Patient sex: F
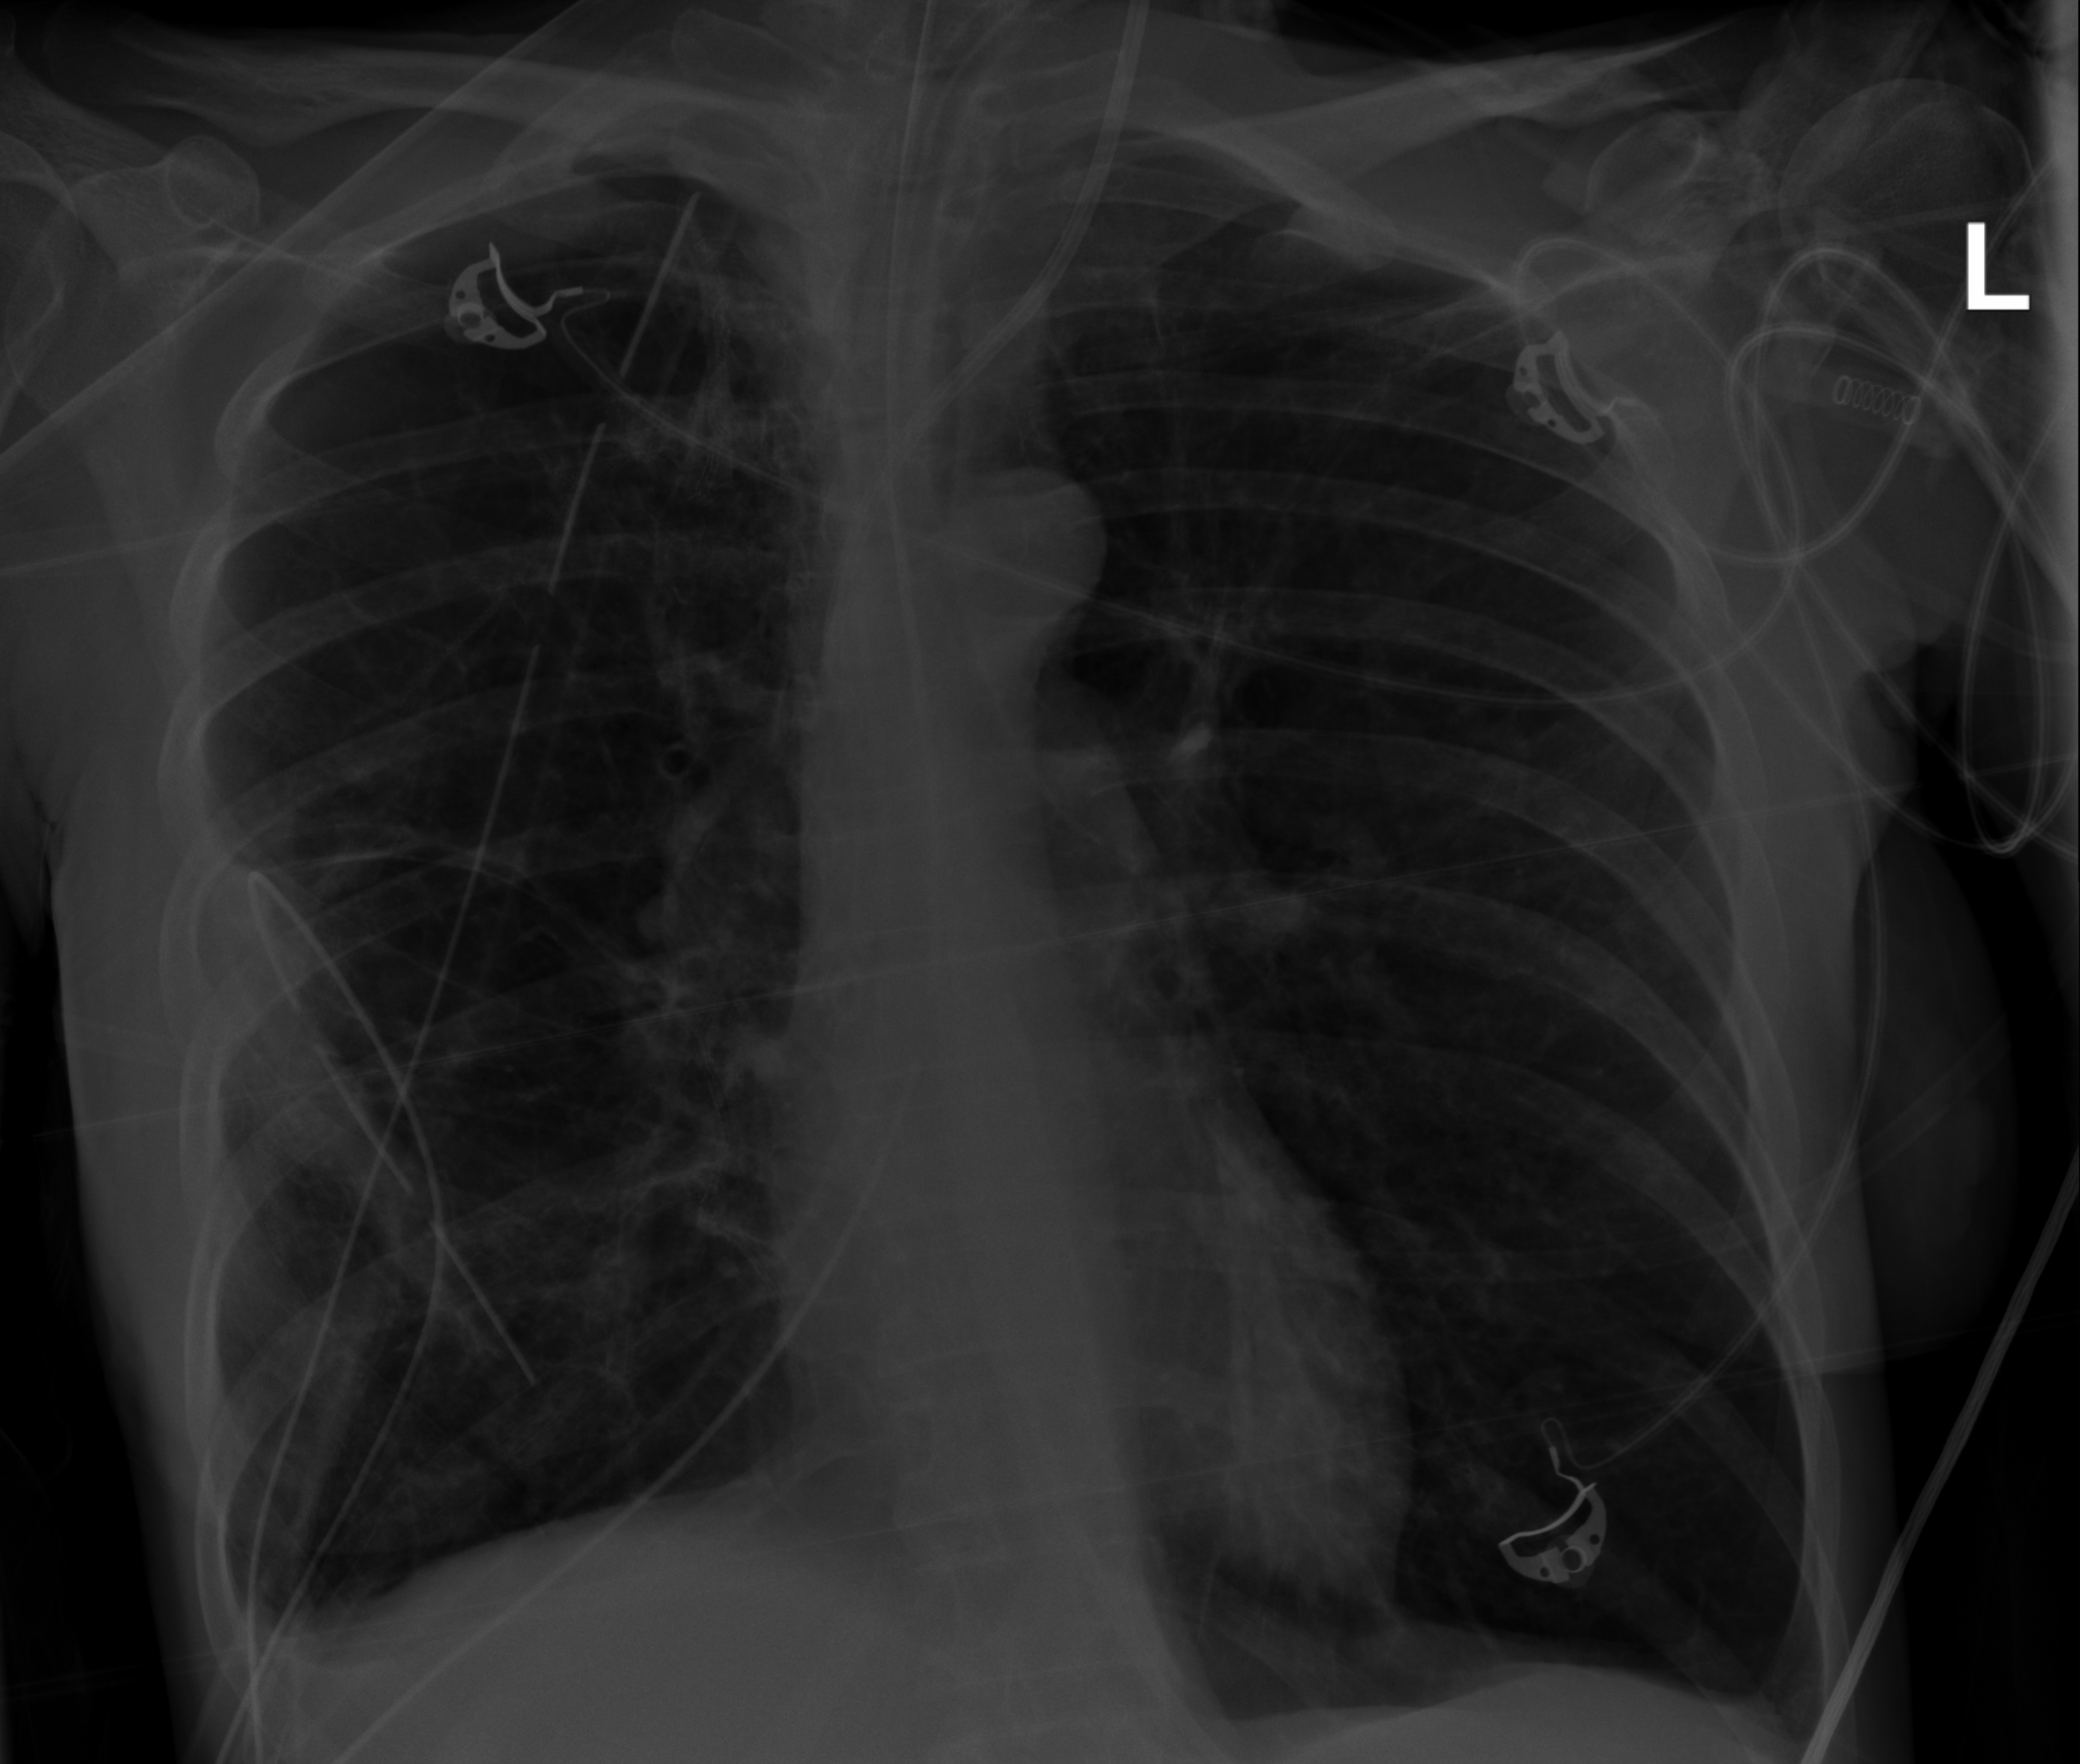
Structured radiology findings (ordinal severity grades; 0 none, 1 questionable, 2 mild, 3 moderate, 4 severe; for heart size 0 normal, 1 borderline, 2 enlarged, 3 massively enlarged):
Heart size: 0
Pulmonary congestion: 0
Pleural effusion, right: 2
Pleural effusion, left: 0
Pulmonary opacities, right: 0
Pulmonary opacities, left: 0
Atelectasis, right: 2
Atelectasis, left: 0